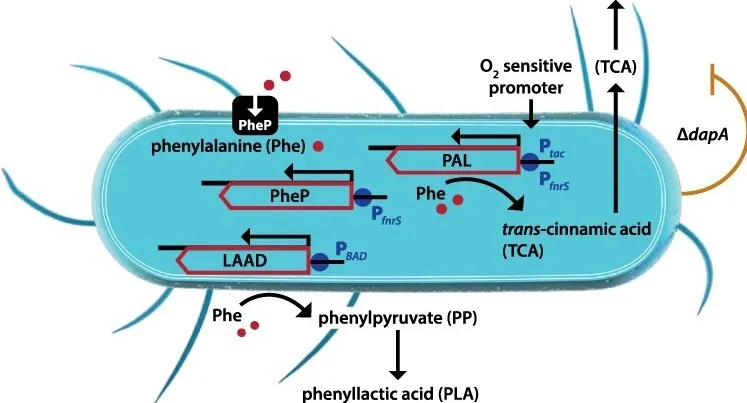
Two-pathway metabolism of phenylalanine by SYNB1618, an engineered Escherichia coli Nissle.
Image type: chart (chart)